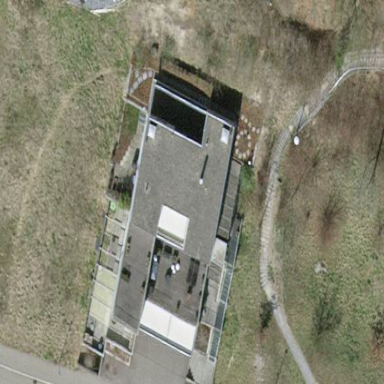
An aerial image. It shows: Terrace building.